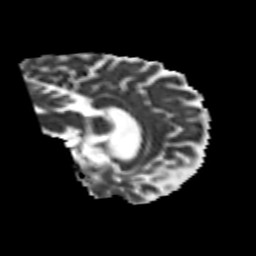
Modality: MD
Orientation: sagittal
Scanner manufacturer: siemens
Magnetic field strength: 3 T
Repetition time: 6.8 s
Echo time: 0.093 s